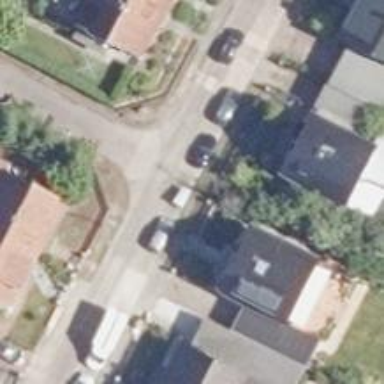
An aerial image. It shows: Residential road.